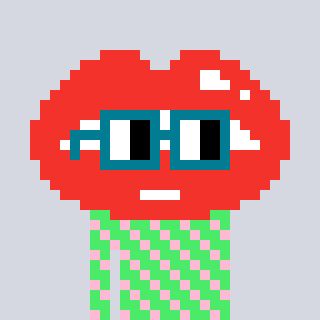
a pixel art character with square dark green glasses, a lips-shaped head and a teal-colored body on a cool background